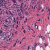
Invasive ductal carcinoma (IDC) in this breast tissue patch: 1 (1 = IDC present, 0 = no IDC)